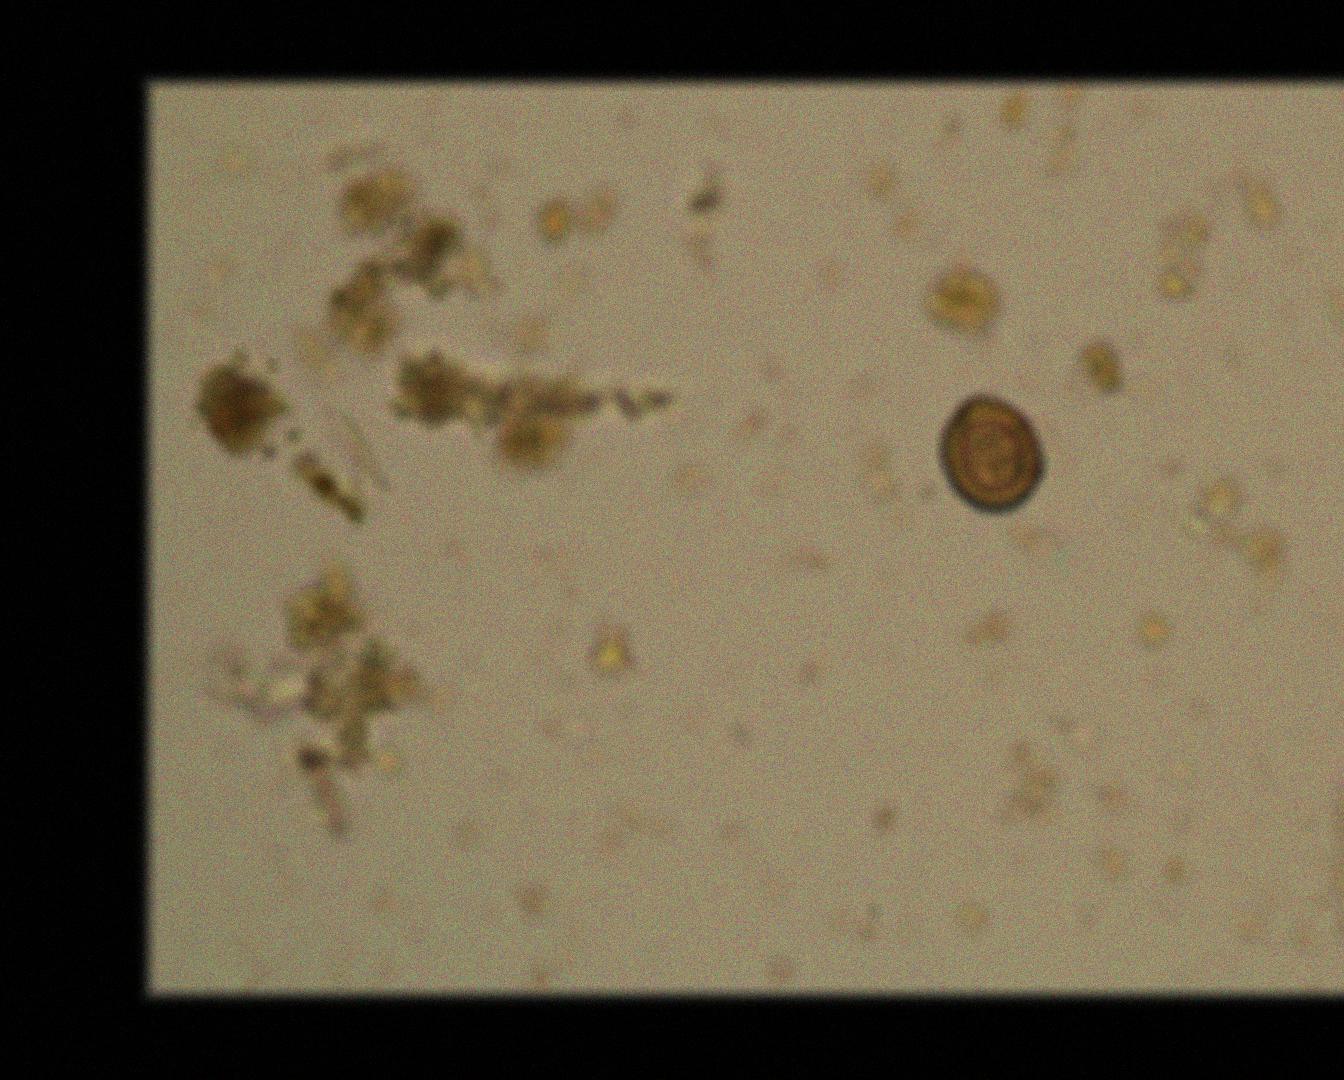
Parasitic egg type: Taenia spp. egg